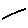
Label: line